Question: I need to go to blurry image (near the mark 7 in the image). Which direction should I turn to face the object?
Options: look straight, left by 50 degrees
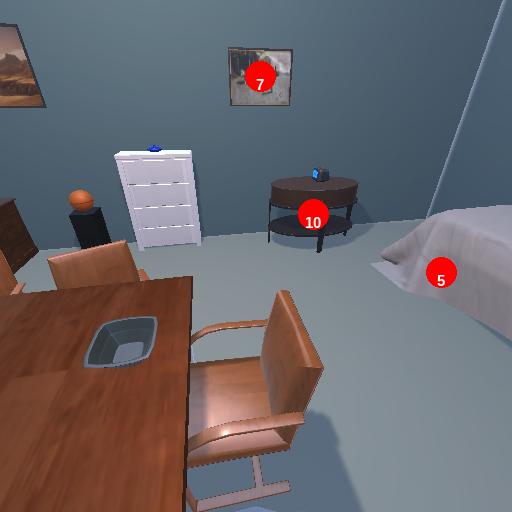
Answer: look straight